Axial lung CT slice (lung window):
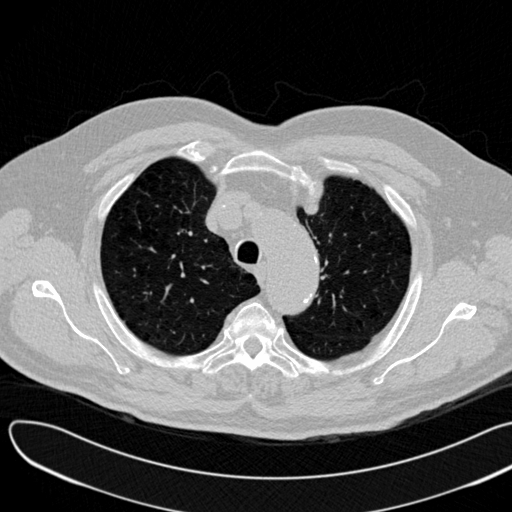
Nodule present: no